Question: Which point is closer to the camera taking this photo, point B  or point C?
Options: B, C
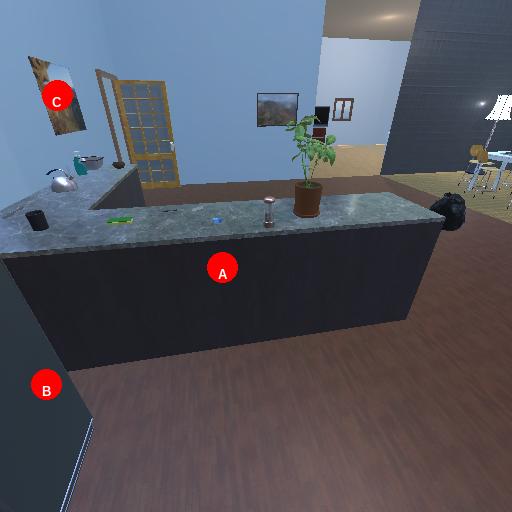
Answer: B